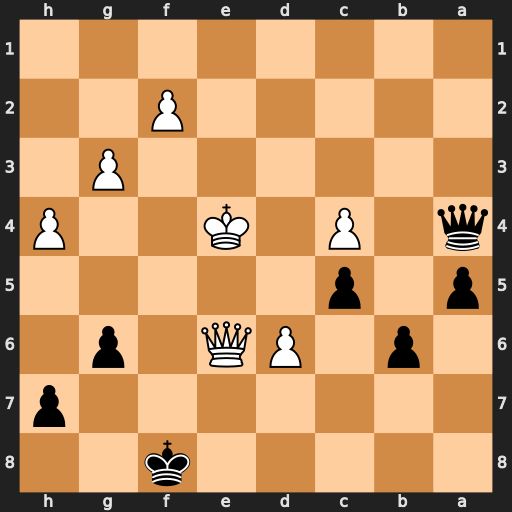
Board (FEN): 5k2/7p/1p1PQ1p1/p1p5/q1P1K2P/6P1/5P2/8
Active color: b
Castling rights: -
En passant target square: -
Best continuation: Qe8 Qe7+ Qxe7+